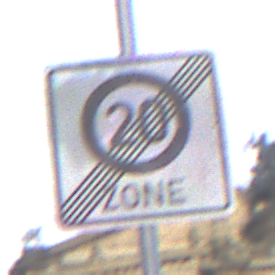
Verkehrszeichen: EndeZone20
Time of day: MorningAfternoon
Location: Outdoor (Urban)
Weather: PartlyCloudy
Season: NotSpecified
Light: Natural